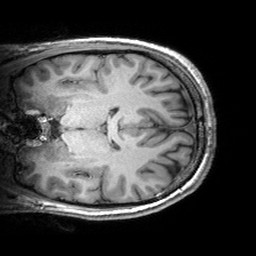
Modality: T1w
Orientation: coronal
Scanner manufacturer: siemens
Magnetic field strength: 3 T
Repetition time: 2.53 s
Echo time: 0.00299 s